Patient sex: M
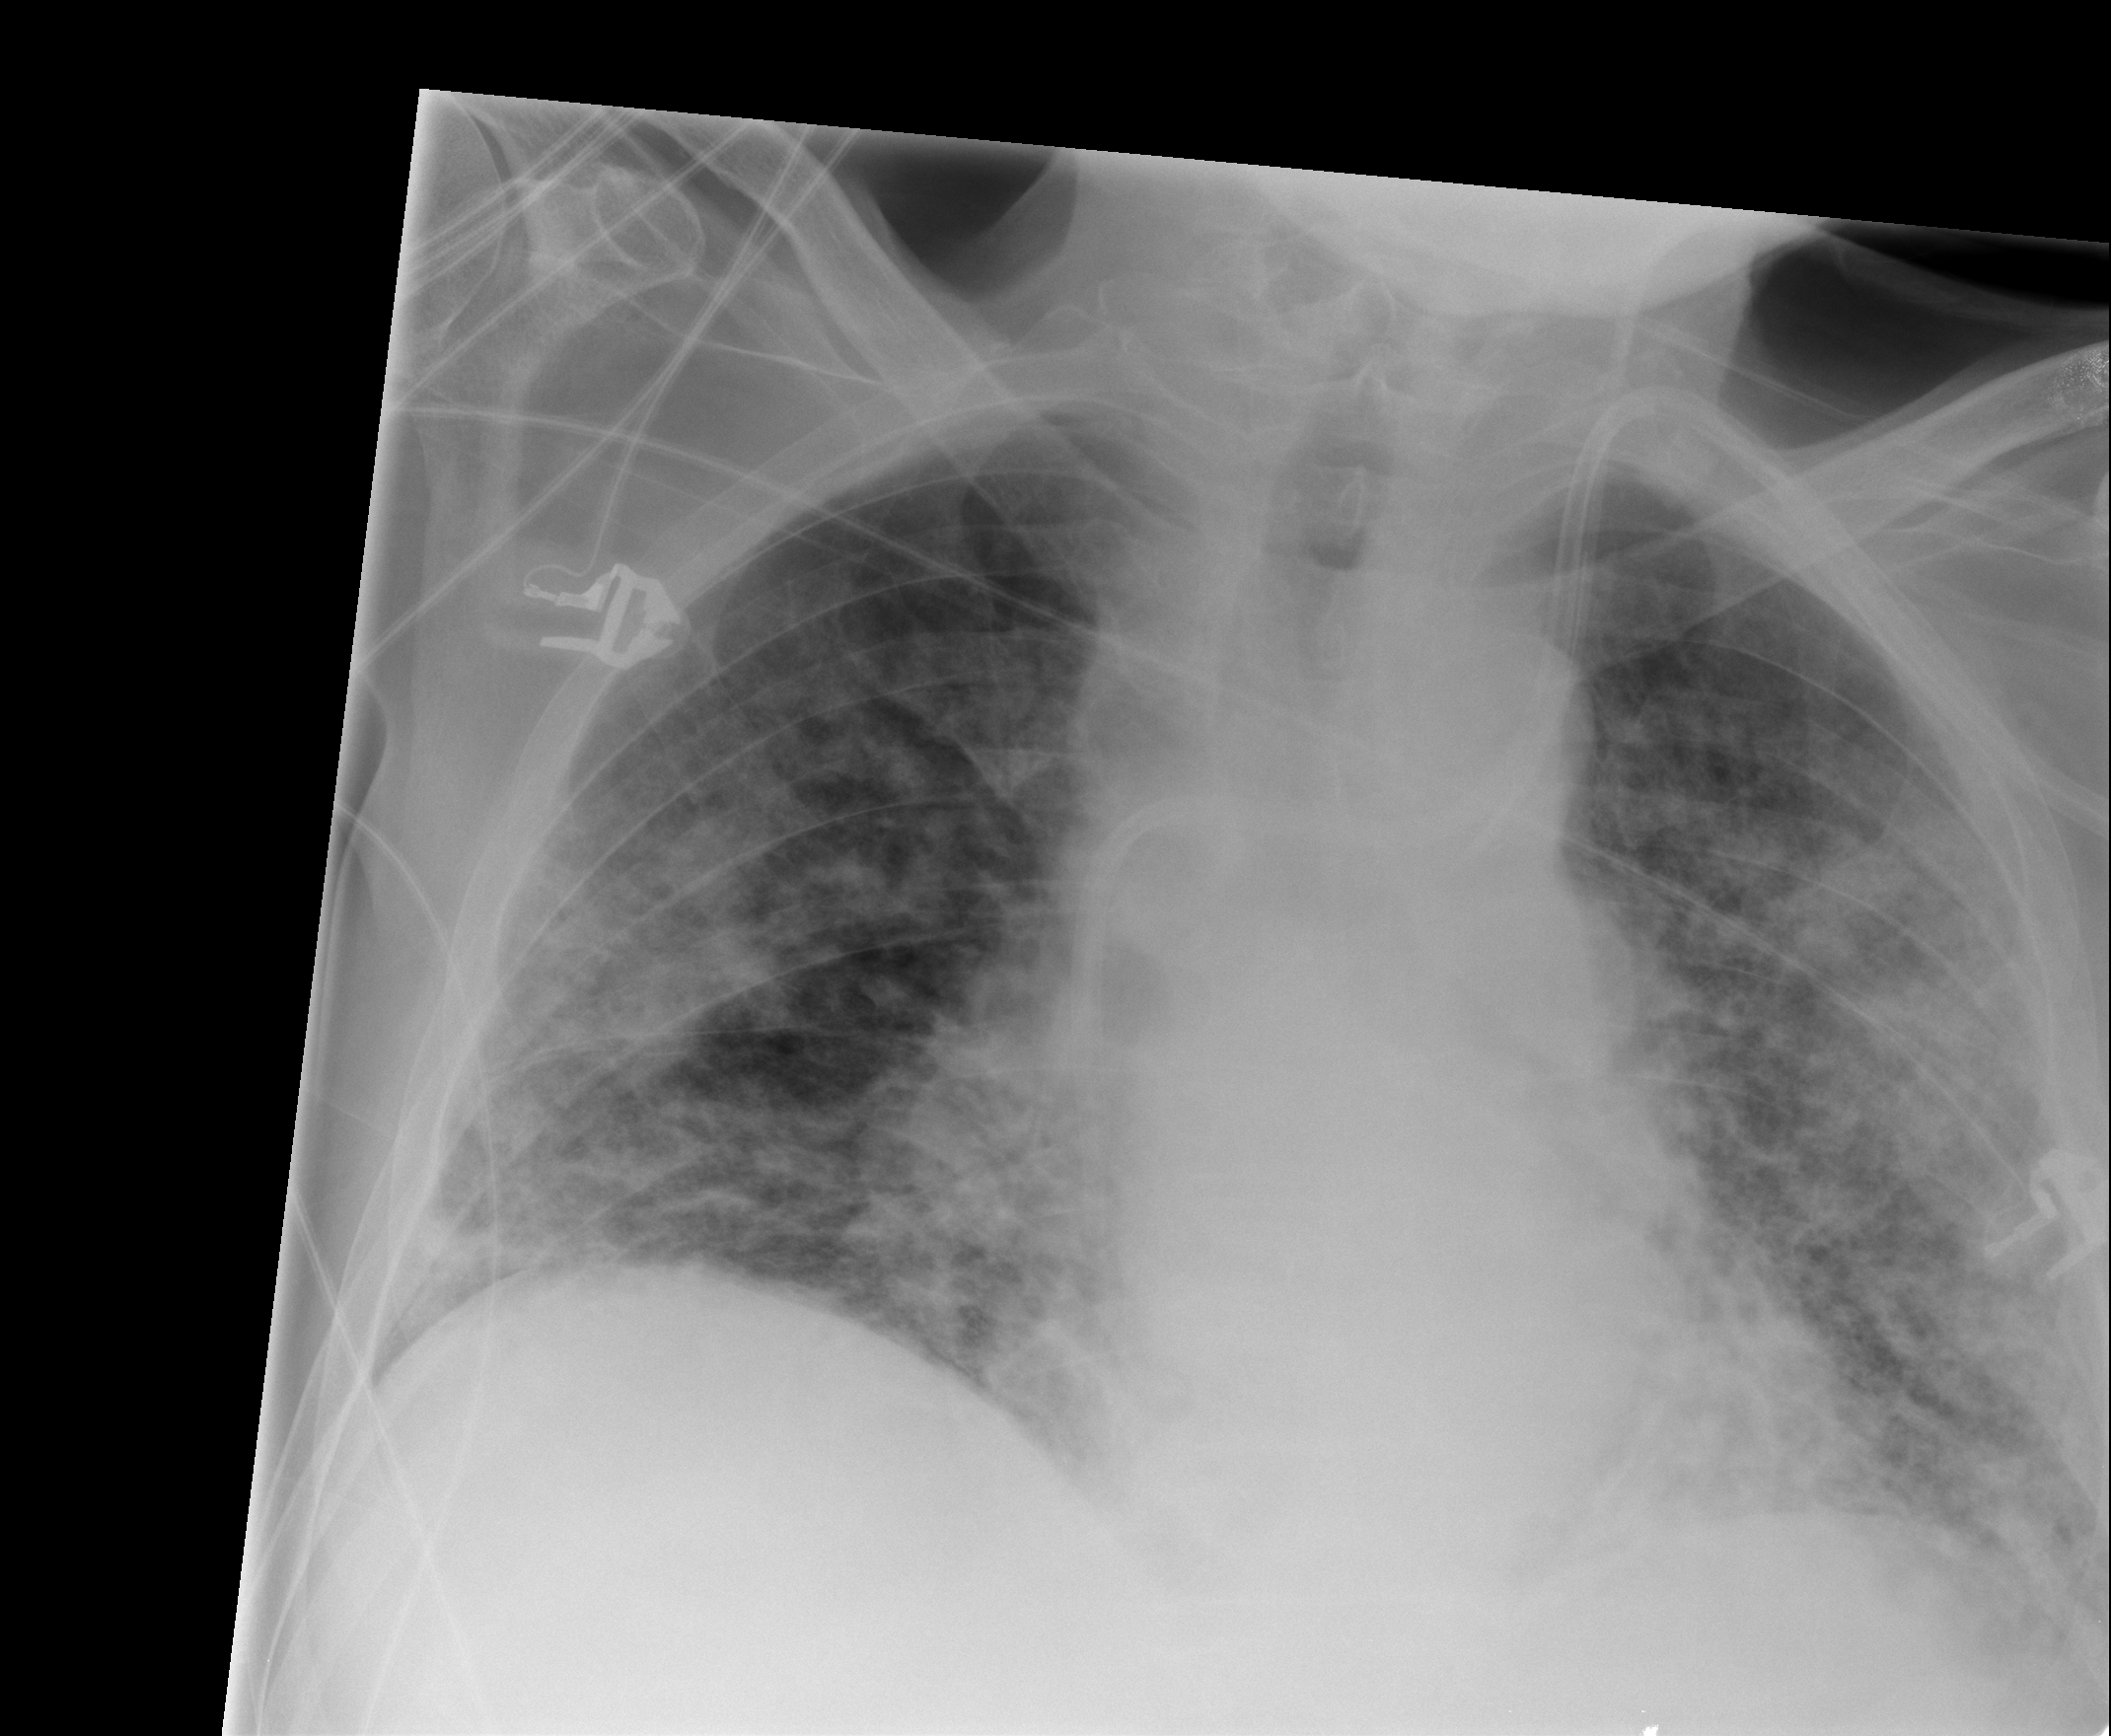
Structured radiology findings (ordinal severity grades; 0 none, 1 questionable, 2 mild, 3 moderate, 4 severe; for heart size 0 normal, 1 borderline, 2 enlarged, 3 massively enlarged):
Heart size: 0
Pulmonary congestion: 0
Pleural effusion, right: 0
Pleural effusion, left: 0
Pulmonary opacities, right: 3
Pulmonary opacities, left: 4
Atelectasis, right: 2
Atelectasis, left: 2